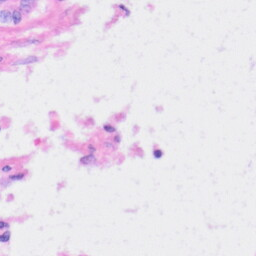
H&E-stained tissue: Liver